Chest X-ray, AP view. Patient: 46 years old, sex M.
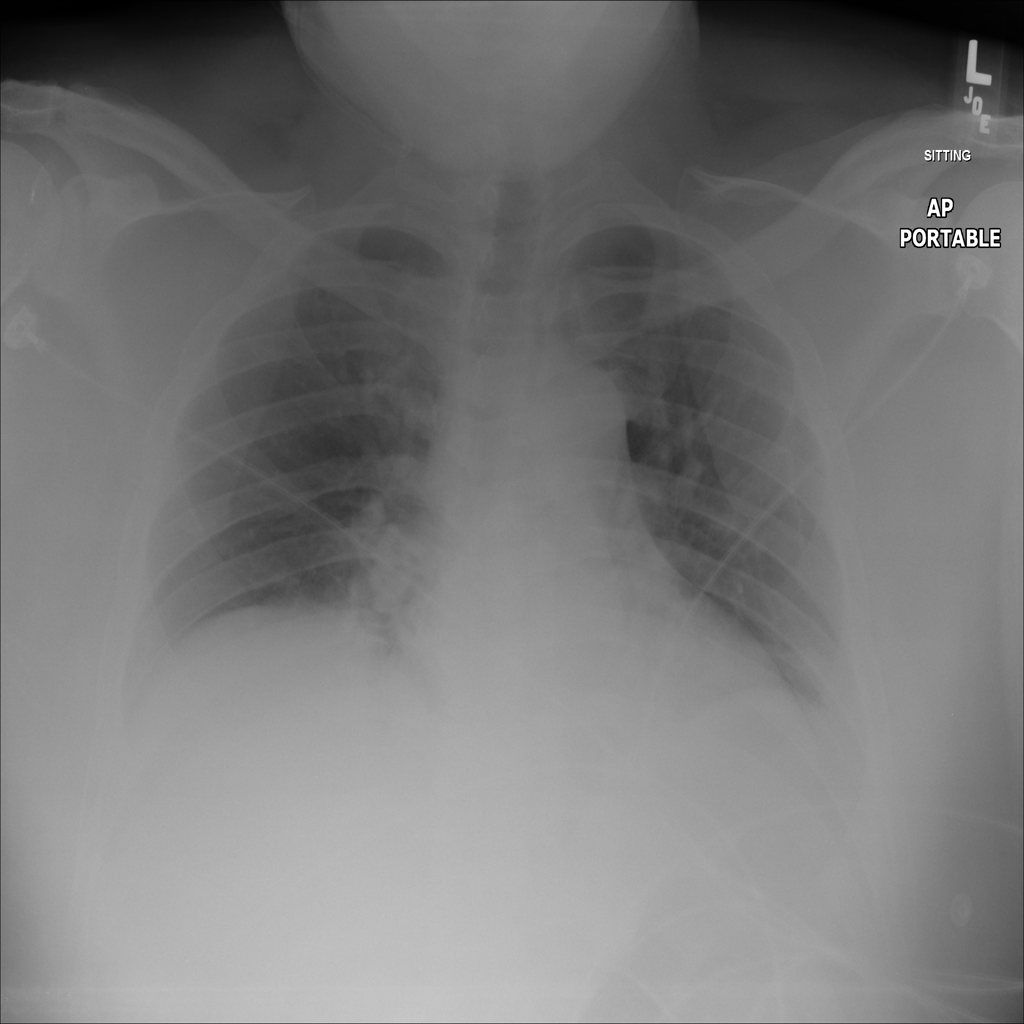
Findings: No Finding